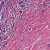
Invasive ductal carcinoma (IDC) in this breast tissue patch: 1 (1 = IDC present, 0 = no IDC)